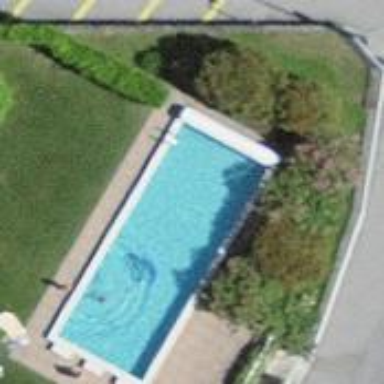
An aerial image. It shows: Outdoor swimming pool in leisure land.